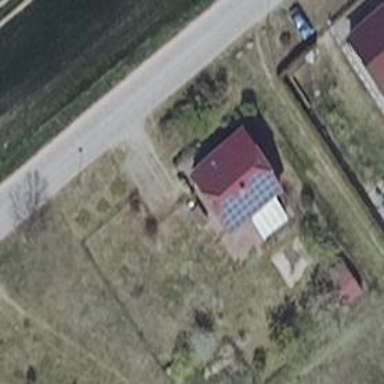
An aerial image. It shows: Solar-powered generator using photovoltaic technology. This small installation generates electricity through solar photovoltaic panels.